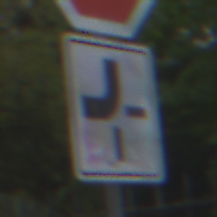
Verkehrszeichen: VerlaufVorfahrtsstrasse2
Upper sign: Stop
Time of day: MorningAfternoon
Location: Outdoor (Urban)
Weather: Overcast
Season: NotSpecified
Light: Natural